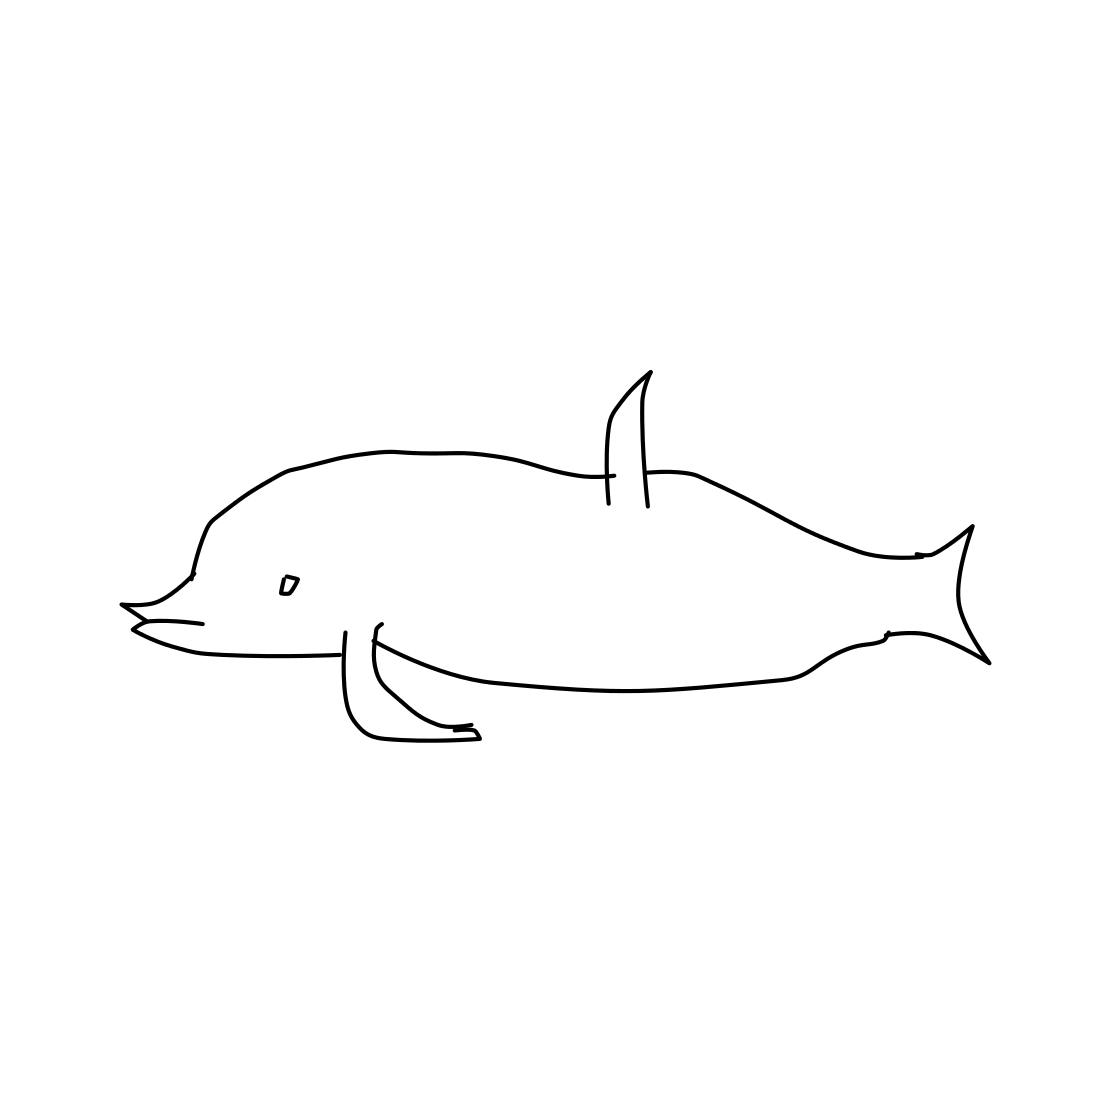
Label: dolphin